Question: I have the following html-
'''
<div class="container">
<h1 class="page-header" id="property_head">A cool title</h1>
<div class="row text_img">
<div class="span9">
<div class="row">
<div class="span3" id="activity"><img src="http://some/img.png"></div>
<div class="span5" id="activity_text"><h3 class="text_title">Great Title</h3><br><p class="lead">Foo</p></div>
</div>
</div>
</div>
</div>
'''
and the following css-
'''
.text_img {
padding: 30px;
margin-bottom: 30px;
margin-left: 100px;
}
#activity {
float: left;
margin-right: 30px;
}
#activity_text {
float: right;
border:1px solid black;
}
'''
I'm using bootrap for 'container' 'page-header' 'row' and 'span3/5'. When I resize the browser below for ex 300px '#activity_text' positions itself underneath '#activity' which is what I want.
I'm using media queries and I would like when the breakdown of the text positioning itself beneath the img, for the img to center above the text and remain that way for all width's below (using a media query).
After trying multiple approaches I am unsure of the CSS to make this work. Thanks for your atteniton. Take a look at the attached.
NOTE: Changing the colors of the background to help notice the media query breakpoints
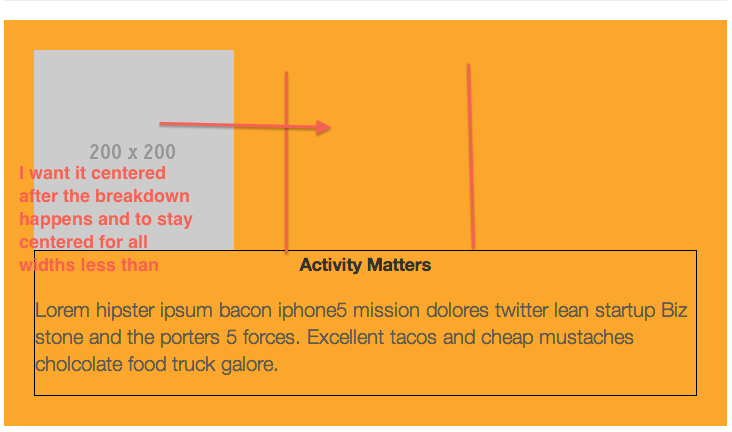
Answer: At the specific media query you'll just have to remove any floats, give it a width & margin:auto. e.g. at your desired media query max-width:
'''
#activity {
float:none;
width:50%; /* or whatever you want it to be */
margin:auto;
}
'''
Depending how Bootstrap CSS is setup you may have to add '!important' to one or all of the CSS above to make sure it does what you want it to do at that media query point.
Also I wasn't sure if the activity_text automatically went underneath at that point, so here's the CSS you would need at the same media query for that to work:
'''
#activity_text {
float:none;
width:100%;
}
'''